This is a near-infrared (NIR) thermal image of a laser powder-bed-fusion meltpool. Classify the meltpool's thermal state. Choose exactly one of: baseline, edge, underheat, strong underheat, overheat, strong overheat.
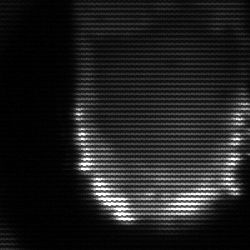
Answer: baseline